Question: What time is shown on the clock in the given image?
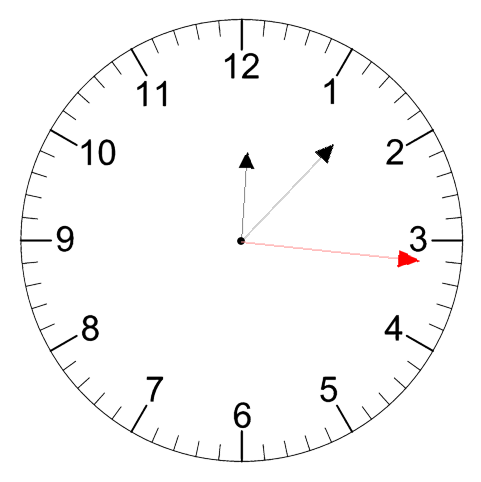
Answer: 12:07:16